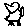
Label: bird